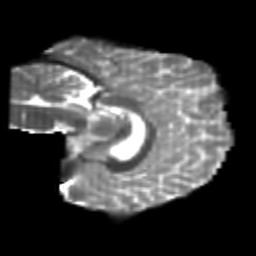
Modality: T2w
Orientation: sagittal
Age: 23
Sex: female
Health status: healthy
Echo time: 0.074 s